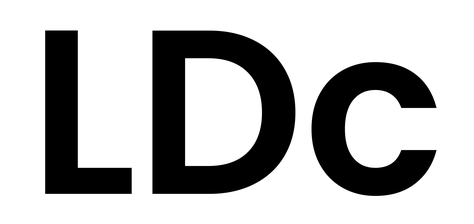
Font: Poppins-SemiBold